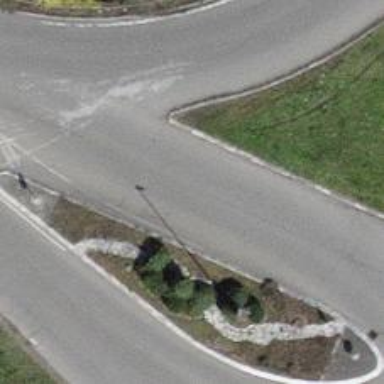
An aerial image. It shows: Secondary road with asphalt surface.